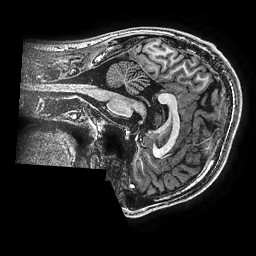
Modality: T1w
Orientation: sagittal
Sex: male
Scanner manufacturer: ge
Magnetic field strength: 3 T
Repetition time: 0.00766 s
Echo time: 0.003476 s